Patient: sex F, age 34
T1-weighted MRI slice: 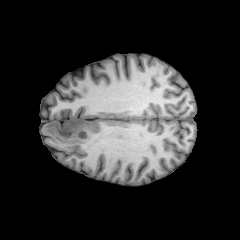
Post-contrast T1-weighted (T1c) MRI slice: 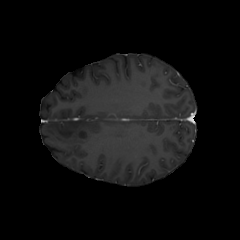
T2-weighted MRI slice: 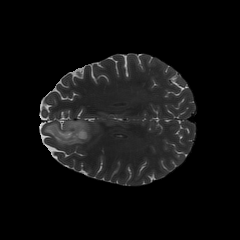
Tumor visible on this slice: yes
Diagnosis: Astrocytoma, IDH-mutant
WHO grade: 2